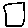
Label: square